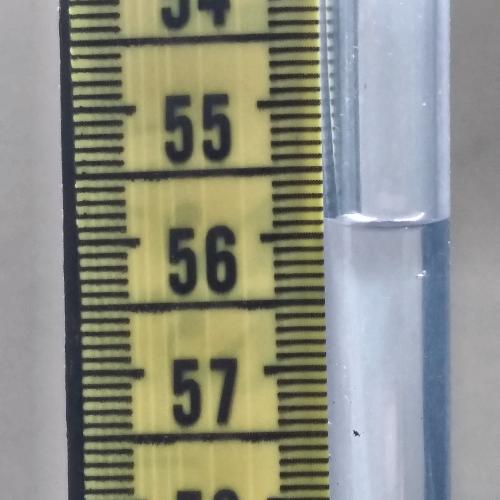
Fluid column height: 55.9 cm